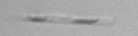
Label: Leptocylindrus